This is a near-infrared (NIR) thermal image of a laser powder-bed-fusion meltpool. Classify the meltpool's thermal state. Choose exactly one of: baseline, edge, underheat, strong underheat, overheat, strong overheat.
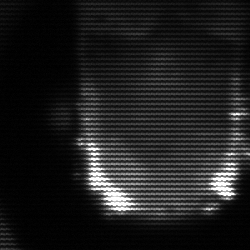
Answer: baseline